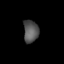
Tissue: skin
Cell type: T cells
Senescence score: 0.6851
Nuclear area (px): 331
Mean DAPI intensity: 84.535